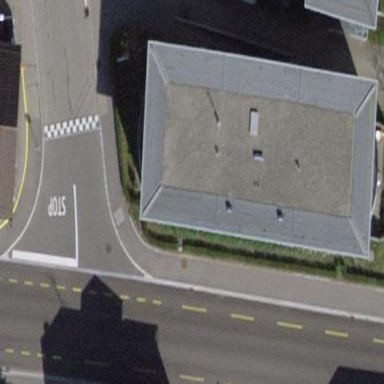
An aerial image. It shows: Apartment building with flat roof.